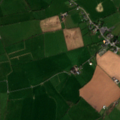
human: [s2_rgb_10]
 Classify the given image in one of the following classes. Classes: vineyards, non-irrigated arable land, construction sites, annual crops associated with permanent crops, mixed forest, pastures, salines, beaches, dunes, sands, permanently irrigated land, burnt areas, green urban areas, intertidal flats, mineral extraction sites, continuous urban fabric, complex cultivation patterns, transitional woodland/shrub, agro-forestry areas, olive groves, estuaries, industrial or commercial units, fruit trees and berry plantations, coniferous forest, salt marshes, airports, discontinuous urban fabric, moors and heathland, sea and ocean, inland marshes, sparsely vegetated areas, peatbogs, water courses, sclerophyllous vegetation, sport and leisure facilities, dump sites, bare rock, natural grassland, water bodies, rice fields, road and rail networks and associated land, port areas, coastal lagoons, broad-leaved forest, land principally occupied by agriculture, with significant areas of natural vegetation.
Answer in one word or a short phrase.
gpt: pastures